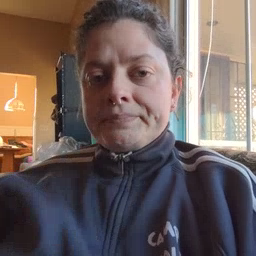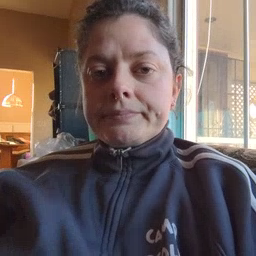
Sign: dog